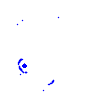
Particle: kaon